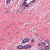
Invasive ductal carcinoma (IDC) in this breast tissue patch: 0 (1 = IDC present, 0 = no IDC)